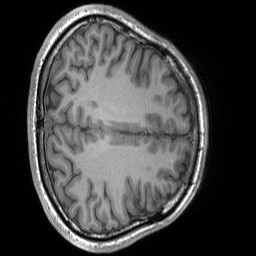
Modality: T1w
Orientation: axial
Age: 22
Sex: male
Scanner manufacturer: siemens
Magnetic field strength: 3 T
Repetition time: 1.8 s
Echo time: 0.00252 s